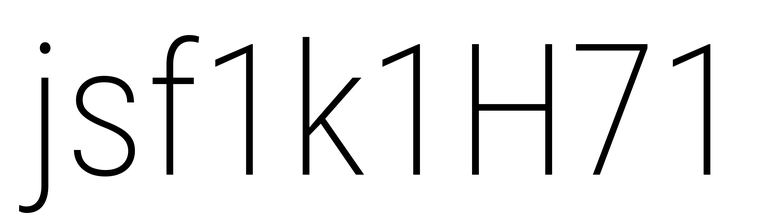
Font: Roboto_Condensed_ExtraLight